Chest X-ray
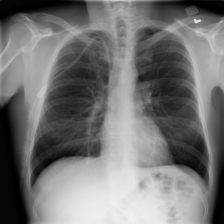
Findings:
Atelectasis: negative
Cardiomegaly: negative
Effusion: negative
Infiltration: negative
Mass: negative
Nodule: negative
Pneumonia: negative
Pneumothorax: negative
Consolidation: negative
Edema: negative
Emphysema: negative
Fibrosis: negative
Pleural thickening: negative
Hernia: negative